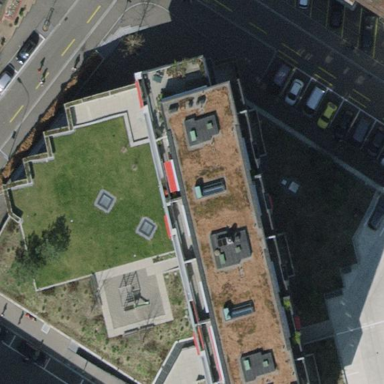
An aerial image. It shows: Apartment building with flat roof.